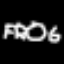
Label: frog